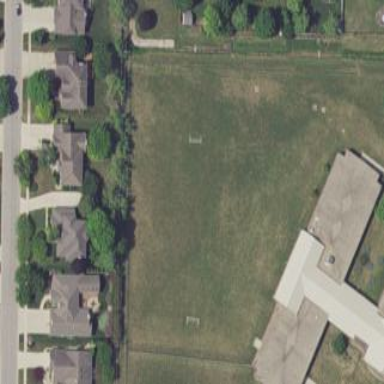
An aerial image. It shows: Soccer pitch designated for leisure and sports activities.